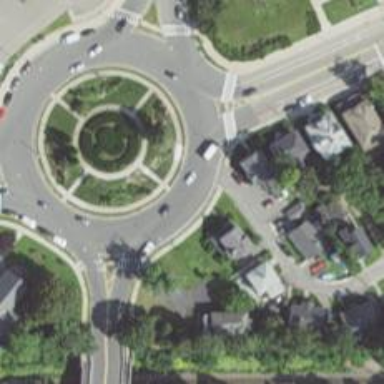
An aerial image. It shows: Secondary asphalt road leading to roundabout surrounded by residential buildings.